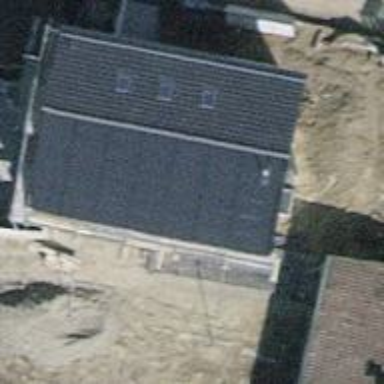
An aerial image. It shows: Small solar photovoltaic panel generator on the roof of building.